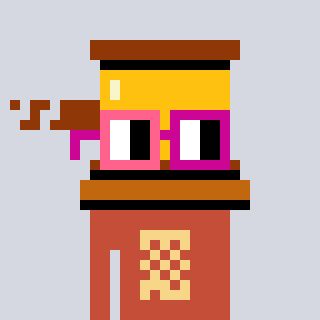
a pixel art character with square pink and red glasses, a gavel-shaped head and a rust-colored body on a cool background